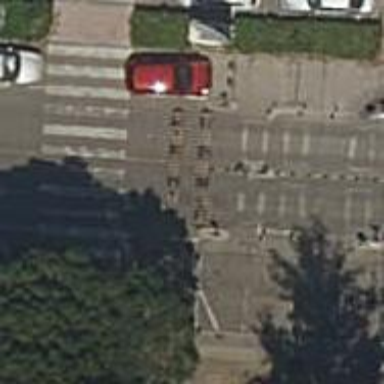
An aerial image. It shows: Bump for traffic calming.